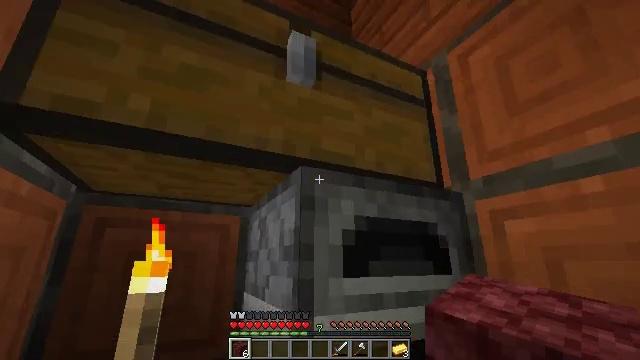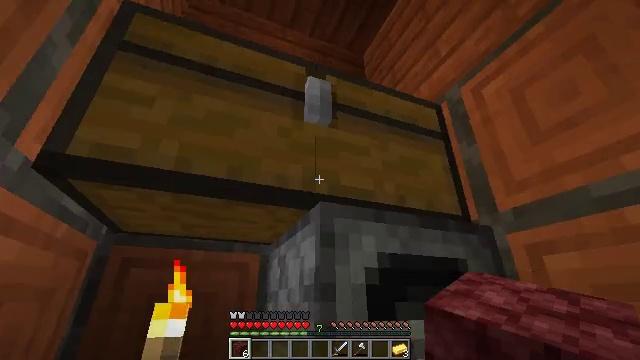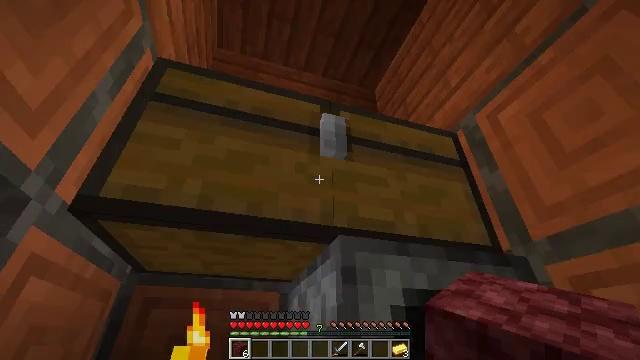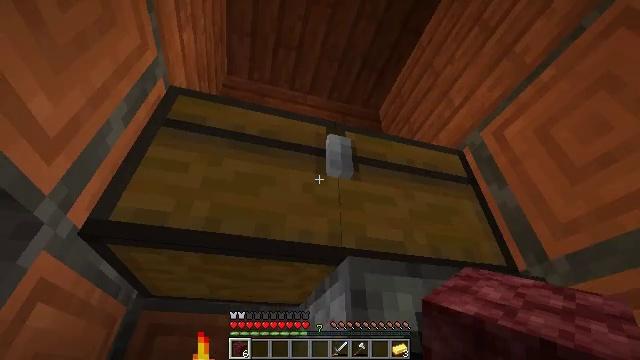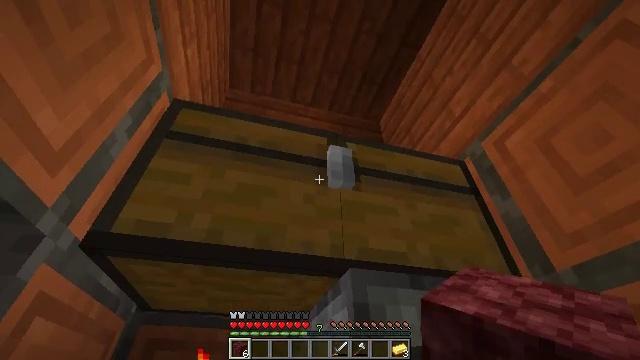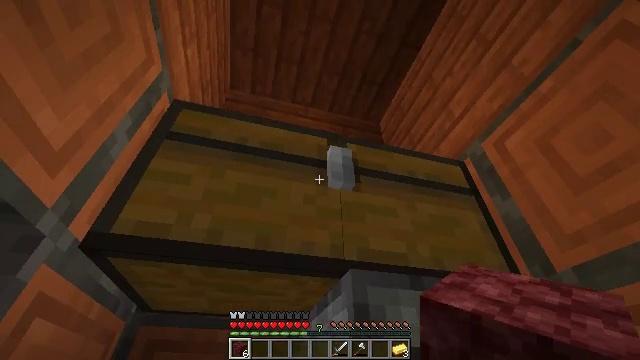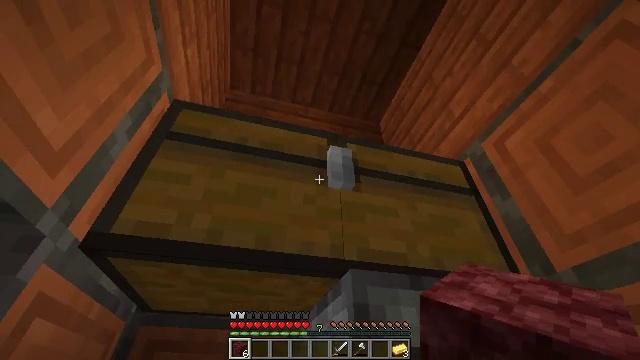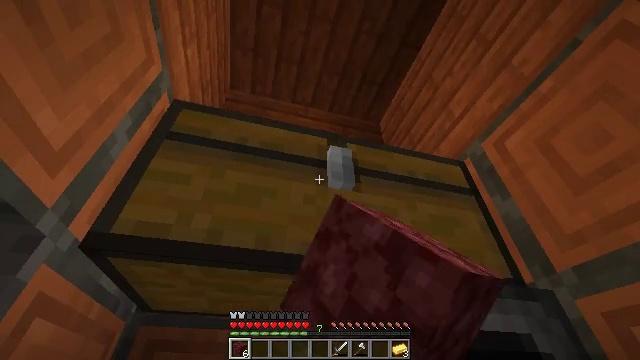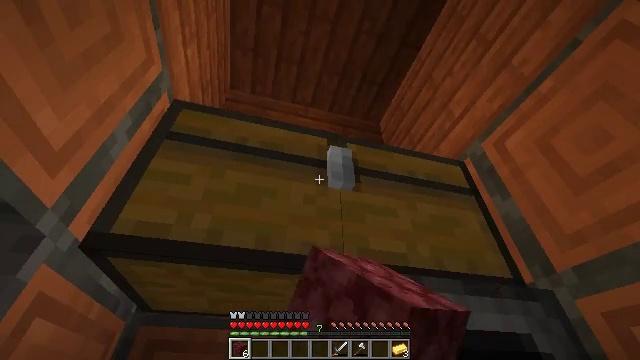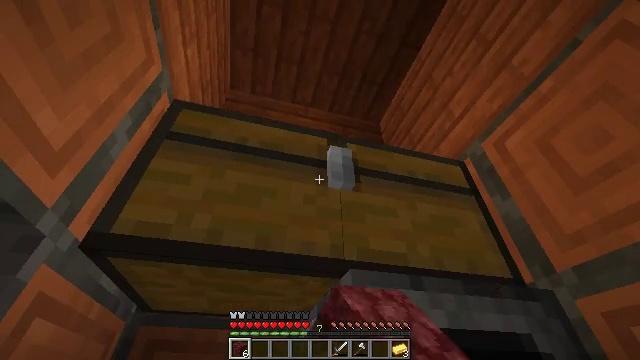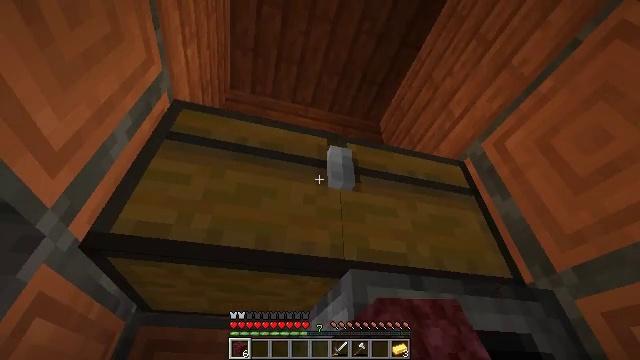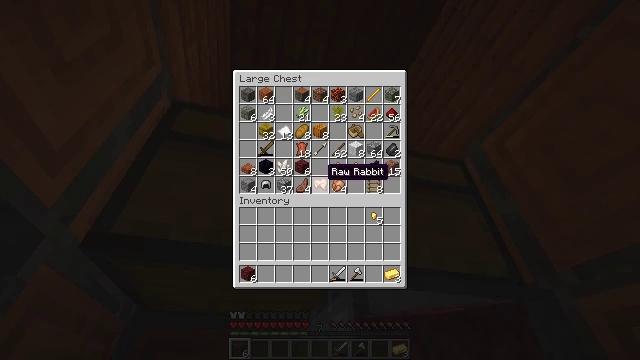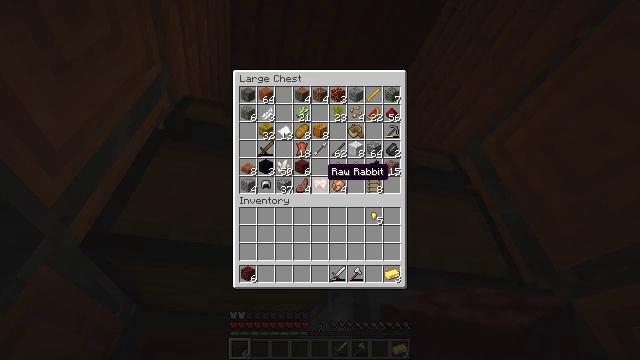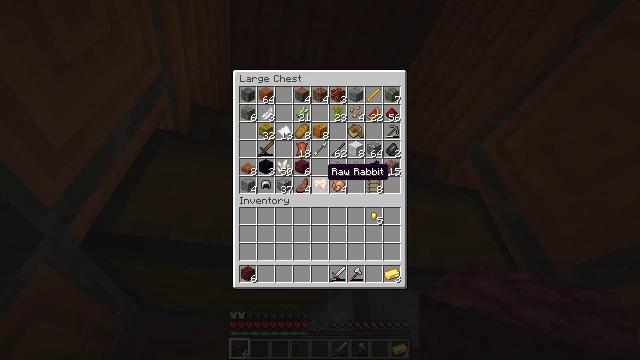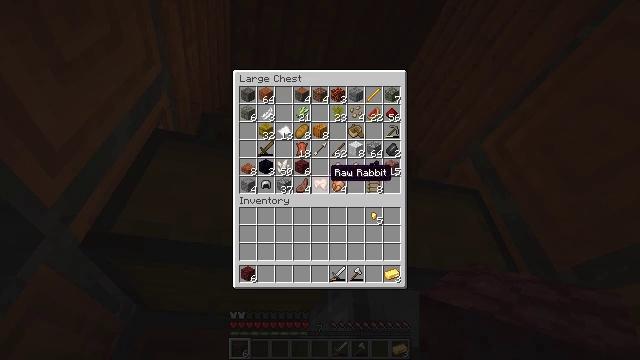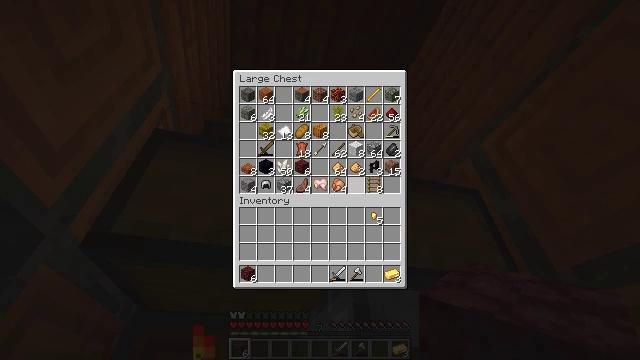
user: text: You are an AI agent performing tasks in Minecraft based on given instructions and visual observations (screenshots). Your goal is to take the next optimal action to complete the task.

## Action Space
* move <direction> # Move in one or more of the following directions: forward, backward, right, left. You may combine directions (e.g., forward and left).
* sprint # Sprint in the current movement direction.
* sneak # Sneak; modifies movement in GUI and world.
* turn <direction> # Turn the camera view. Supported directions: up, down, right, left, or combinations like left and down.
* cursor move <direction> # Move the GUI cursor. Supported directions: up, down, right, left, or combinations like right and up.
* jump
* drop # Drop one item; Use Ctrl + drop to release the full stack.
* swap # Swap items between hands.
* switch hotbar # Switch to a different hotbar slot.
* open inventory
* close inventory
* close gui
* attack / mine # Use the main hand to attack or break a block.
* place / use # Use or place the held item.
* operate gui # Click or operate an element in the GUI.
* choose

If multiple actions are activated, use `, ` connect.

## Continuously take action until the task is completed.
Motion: motion action
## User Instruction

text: Make a stone shovel using sticks and cobblestone.
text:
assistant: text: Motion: turn left and up
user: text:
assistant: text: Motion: turn left and up
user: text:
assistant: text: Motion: turn left and up
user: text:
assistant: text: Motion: turn up
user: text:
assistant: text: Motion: no_op
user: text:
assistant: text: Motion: use / place
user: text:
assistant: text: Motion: use / place
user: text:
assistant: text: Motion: use / place
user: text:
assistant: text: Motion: use / place
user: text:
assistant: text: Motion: no_op
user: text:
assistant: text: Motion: no_op
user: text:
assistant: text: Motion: no_op
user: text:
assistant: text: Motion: no_op
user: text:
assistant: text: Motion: no_op
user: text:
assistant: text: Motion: cursor move right
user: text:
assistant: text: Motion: cursor move right
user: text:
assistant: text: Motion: no_op
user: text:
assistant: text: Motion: no_op
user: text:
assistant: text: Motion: no_op
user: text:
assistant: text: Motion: no_op
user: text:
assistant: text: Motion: no_op
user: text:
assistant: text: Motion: no_op
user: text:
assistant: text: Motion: no_op
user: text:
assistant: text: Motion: no_op
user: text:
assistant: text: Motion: no_op
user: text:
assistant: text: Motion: no_op
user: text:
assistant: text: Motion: cursor move right
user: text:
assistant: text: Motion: no_op
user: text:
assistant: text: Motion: no_op
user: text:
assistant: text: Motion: no_op